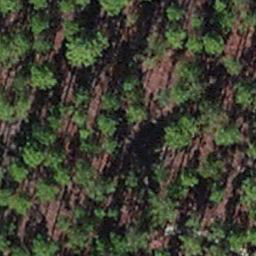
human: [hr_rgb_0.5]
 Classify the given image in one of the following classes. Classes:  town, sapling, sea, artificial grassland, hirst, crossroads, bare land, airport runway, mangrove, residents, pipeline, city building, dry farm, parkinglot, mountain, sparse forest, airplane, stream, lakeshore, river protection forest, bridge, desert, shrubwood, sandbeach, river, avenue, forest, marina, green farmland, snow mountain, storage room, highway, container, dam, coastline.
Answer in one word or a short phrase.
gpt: sapling